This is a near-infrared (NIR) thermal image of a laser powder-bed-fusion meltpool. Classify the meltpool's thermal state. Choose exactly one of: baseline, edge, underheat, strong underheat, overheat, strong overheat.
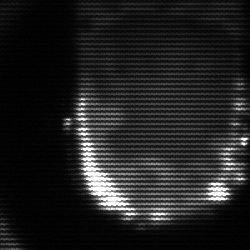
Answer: baseline